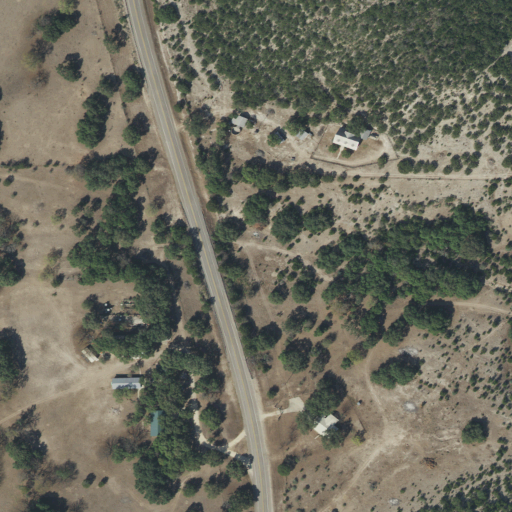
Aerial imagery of valley in Texas named Reagan Hollow containing shrub, open development, evergreen forest, low intensity development, and medium intensity development